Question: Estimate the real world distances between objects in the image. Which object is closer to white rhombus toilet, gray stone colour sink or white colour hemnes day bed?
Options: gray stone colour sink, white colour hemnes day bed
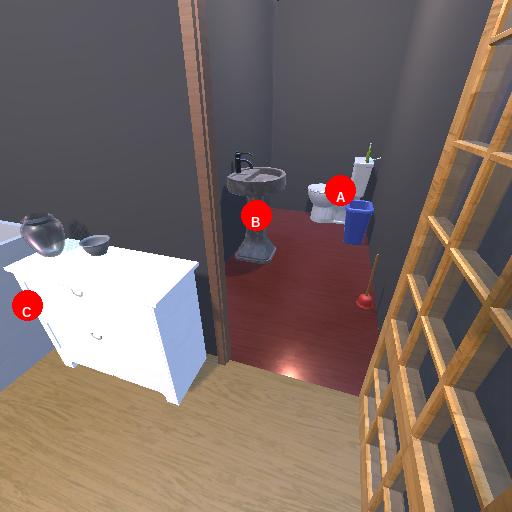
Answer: gray stone colour sink